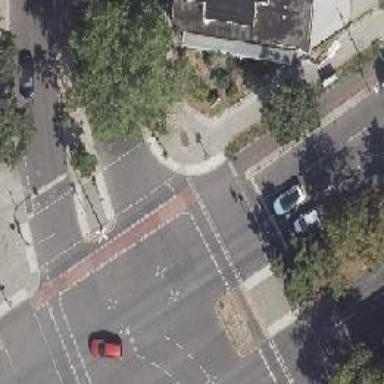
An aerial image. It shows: Footway crossing equipped with traffic signals.